Question: I'm new to WPF and I'm having trouble understanding all the panels and grids and how they work together to build the desired layout. I am trying to build a window where the top section (panel) has a bunch of controls and the panel has a hide button. When the user clicks on "hide" the top portion slides up and the bottom portion expands to take its place. What combination of panels can I use to produce this type of layout? Is there an example of this somewhere that I haven't found yet?

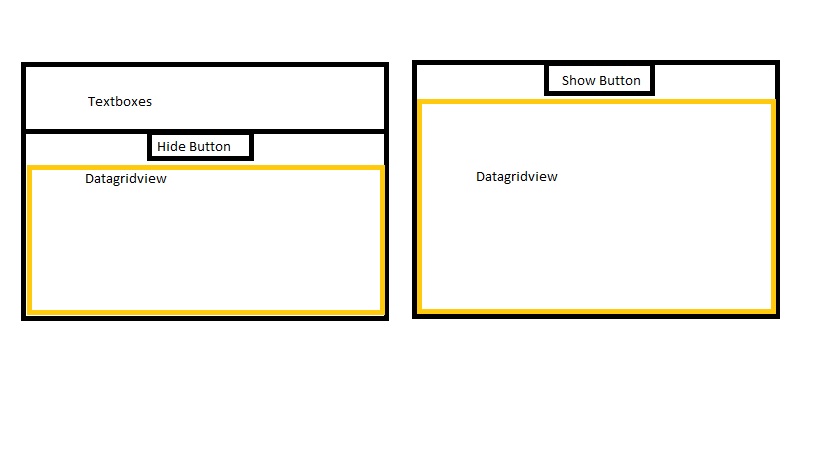
Answer: Hi If you want to solve this problem using MVVM try this
> xaml. Here I have a grid that has three rows.
'''
<Grid>
<Grid.RowDefinitions>
<RowDefinition Height="auto"/>
<RowDefinition Height="auto"/>
<RowDefinition Height="*"/>
</Grid.RowDefinitions>
<Grid Visibility="{Binding GridVisibility}">
<Grid.RowDefinitions>
<RowDefinition Height="100"/>
</Grid.RowDefinitions>
<TextBlock Text="here will be some controls" FontSize="20"/>
</Grid>
<Button Content="{Binding ButtonText}" Command="{Binding ShowHidecommand}" Grid.Row="1"/>
<DataGrid Grid.Row="2"></DataGrid>
</Grid>
'''
> xaml.cs
'''
public partial class MainWindow : Window
{
public MainWindow()
{
InitializeComponent();
DataContext = new ViewModel();
}
}
'''
ViewModel
'''
public class ViewModel:INotifyPropertyChanged
{
public ViewModel()
{
SetInitialState();
}
void SetInitialState()
{
buttonState = ButtonState.Shown;
GridVisibility = Visibility.Visible;
ButtonText = "Hide";
}
public event System.ComponentModel.PropertyChangedEventHandler PropertyChanged;
private void OnPropertyChanged(string propertyName)
{
if (PropertyChanged != null)
PropertyChanged(this,
new System.ComponentModel.PropertyChangedEventArgs(propertyName));
}
private string buttonText;
public string ButtonText
{
get
{
return buttonText;
}
set
{
buttonText = value;
OnPropertyChanged("ButtonText");
}
}
private Visibility gridVisibility;
public Visibility GridVisibility
{
get
{
return gridVisibility;
}
set
{
gridVisibility = value;
OnPropertyChanged("GridVisibility");
}
}
private MyCommand showHideCommand;
public MyCommand ShowHidecommand
{
get { return showHideCommand ?? (showHideCommand = new MyCommand((o) => OnShowHideCommand(o), () => true)); }
}
public void OnShowHideCommand(object obj)
{
if (buttonState == ButtonState.Shown)
{
buttonState = ButtonState.Hidden;
GridVisibility = Visibility.Collapsed;
ButtonText = "Show";
}
else
{
buttonState = ButtonState.Shown;
GridVisibility = Visibility.Visible;
ButtonText = "Hide";
}
}
ButtonState buttonState;
enum ButtonState
{
Shown,
Hidden
}
}
'''
> MyCommand.cs
'''
public class MyCommand : ICommand
{
Action<object> executeAction;
Func<bool> canExecute;
public MyCommand(Action<object> executeAction, Func<bool> canExecute)
{
this.executeAction = executeAction;
this.canExecute = canExecute;
}
public bool CanExecute(object parameter)
{
if (canExecute != null)
return canExecute();
else
return true;
}
public event EventHandler CanExecuteChanged;
public void Execute(object parameter)
{
if (executeAction != null)
executeAction(parameter);
}
}
'''
Here what we are doing is we have binded the Visibility of Grid which needs to be visible or collapsed on the bassis of Button state. Next we binded the Content of button to set its text according to button state.and finally we have binded the the Command of Button which will switch the Visibility and Button Content. Key here is the * height of last Grid Row so that it will move up to cover the area that is been collapsed. I hope i make any sense
> Output

> Alternatively if you want to solve it using code behind then just subscribe to click event and set visibility of grid
'''
<Grid x:Name="myGrid">
<Grid.RowDefinitions>
<RowDefinition Height="auto"/>
<RowDefinition Height="auto"/>
<RowDefinition Height="*"/>
</Grid.RowDefinitions>
<Grid x:Name="showHideGrid">
<Grid.RowDefinitions>
<RowDefinition Height="100"/>
</Grid.RowDefinitions>
<TextBlock Text="here will be some controls" FontSize="20"/>
</Grid>
<Button Content="Show" Grid.Row="1" Click="Button_Click_1"/>
<DataGrid Grid.Row="2"></DataGrid>
</Grid>
'''
> Click event
'''
private void Button_Click_1(object sender, RoutedEventArgs e)
{
var button = sender as Button;
if (button != null)
{
if (button.Content == "Show")
{
button.Content = "Hide";
showHideGrid.Visibility = Visibility.Visible;
}
else
{
button.Content = "Show";
showHideGrid.Visibility = Visibility.Collapsed;
}
}
}
'''